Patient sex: F
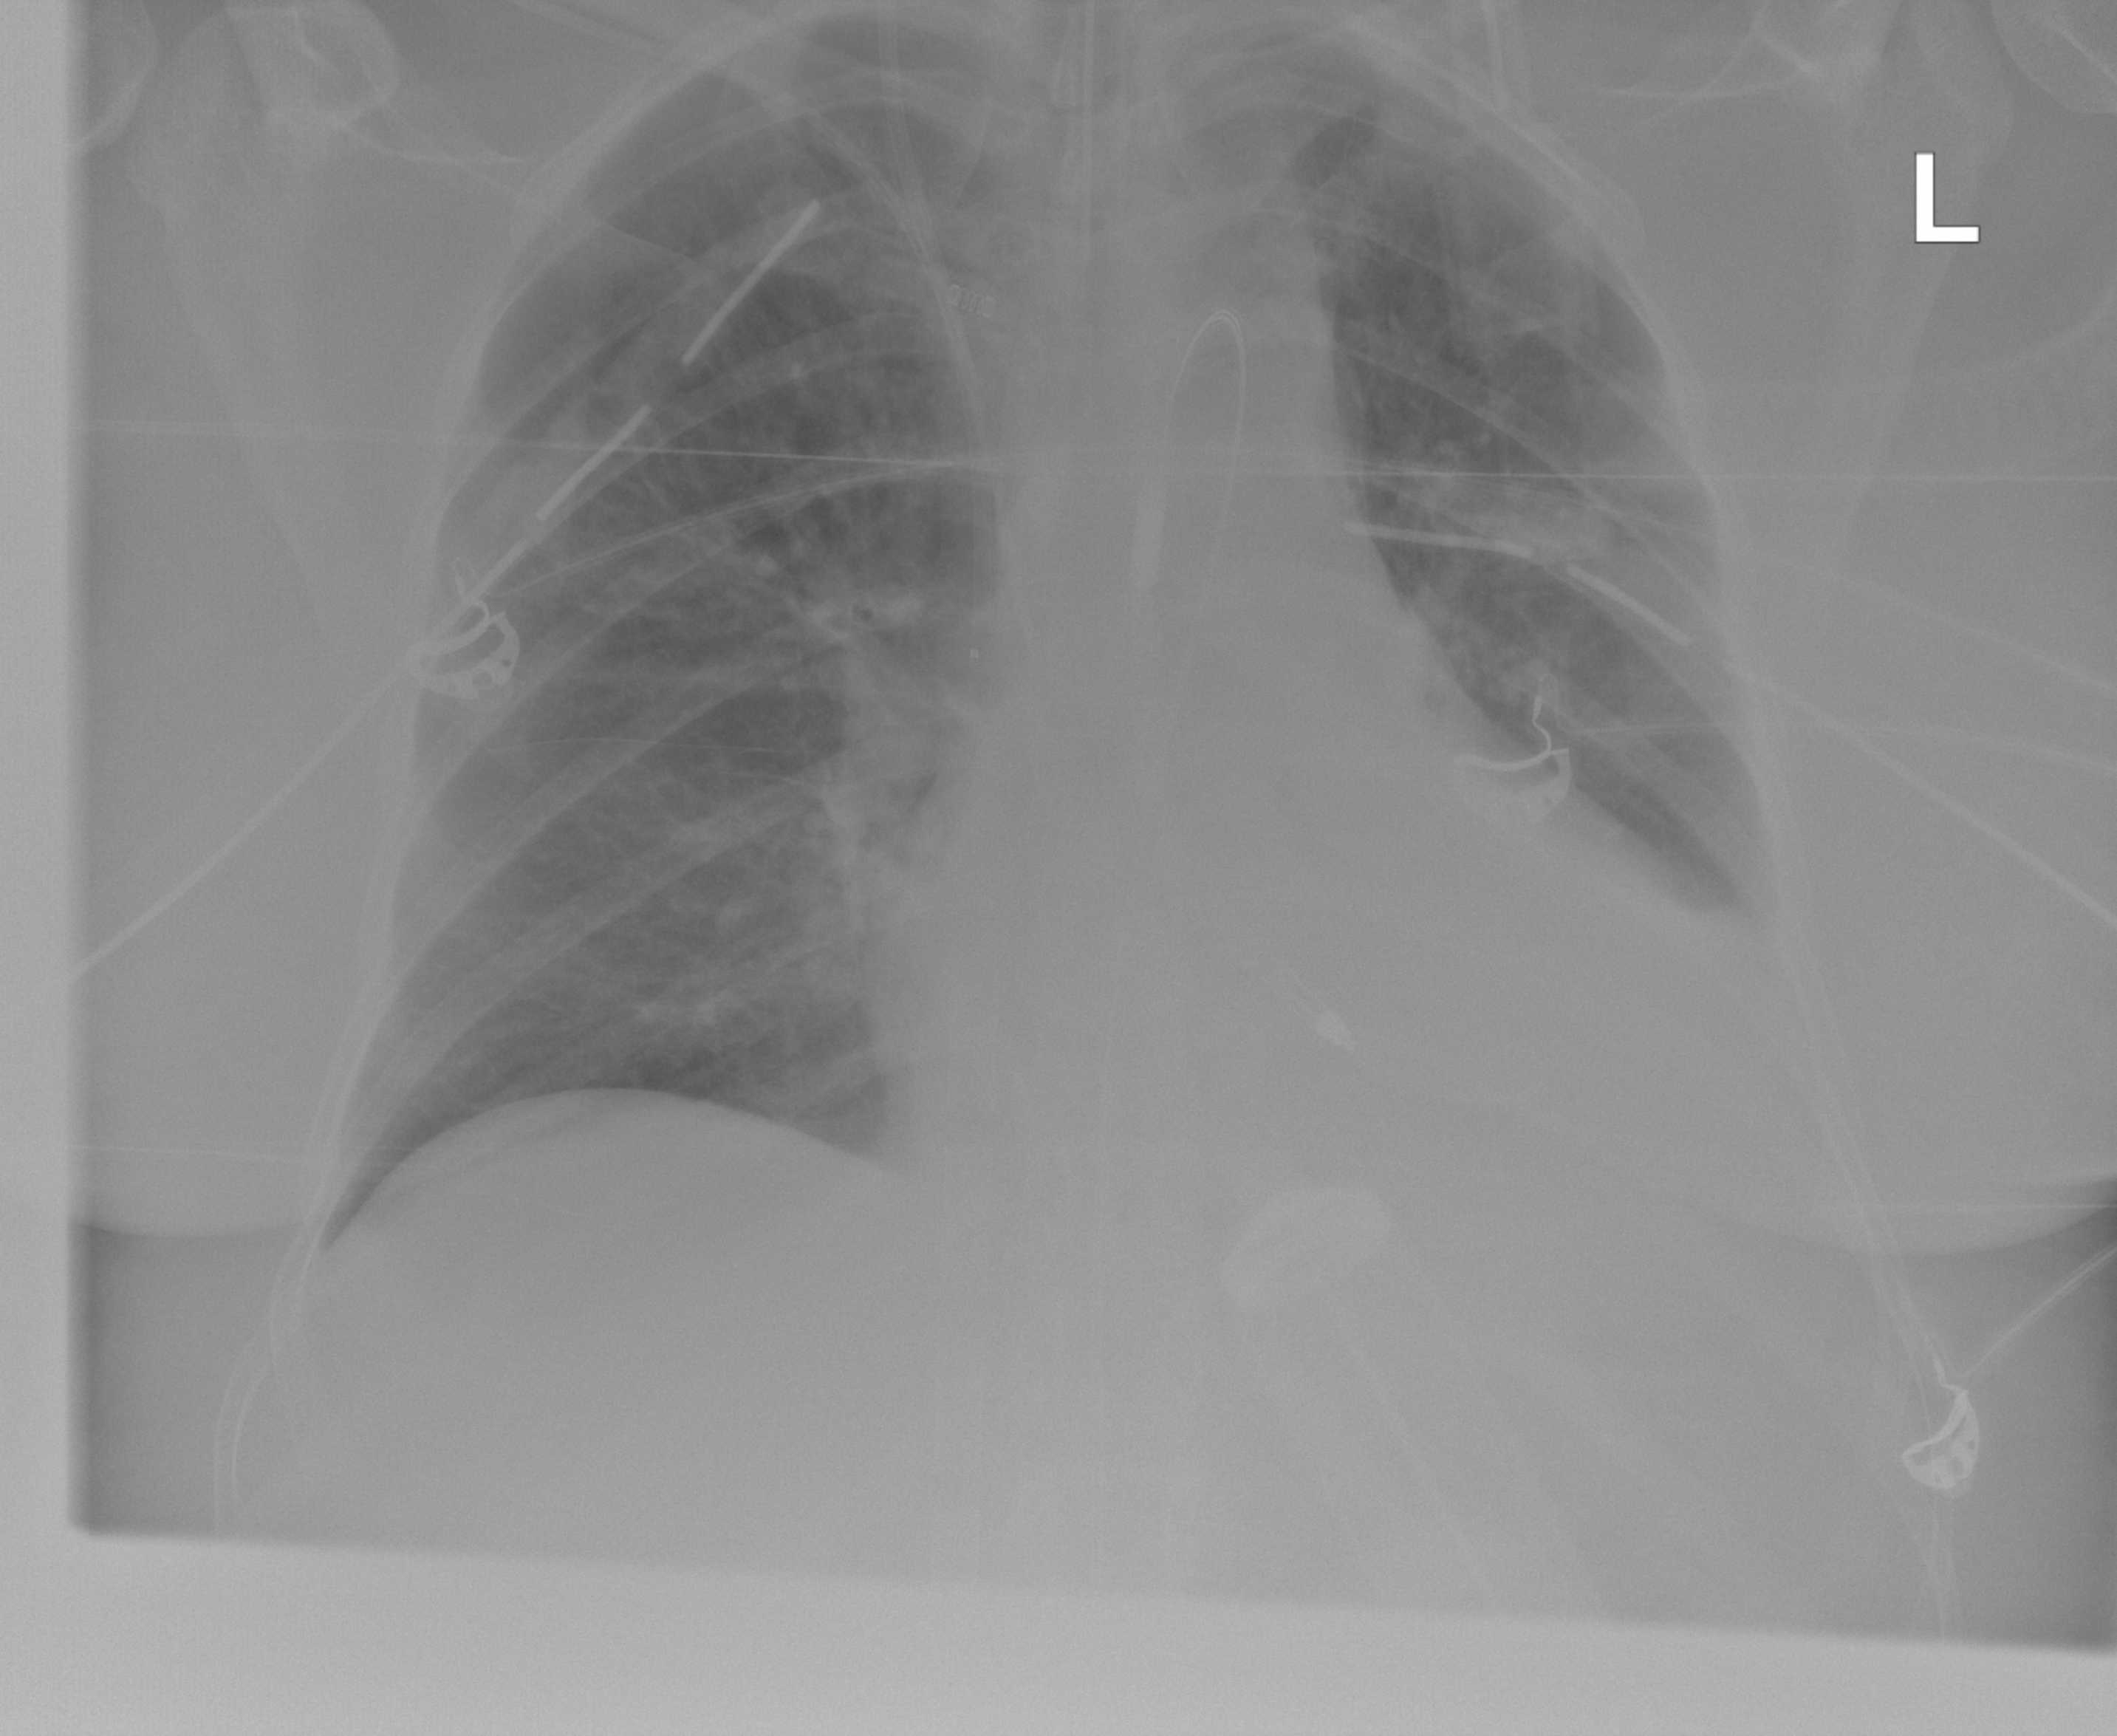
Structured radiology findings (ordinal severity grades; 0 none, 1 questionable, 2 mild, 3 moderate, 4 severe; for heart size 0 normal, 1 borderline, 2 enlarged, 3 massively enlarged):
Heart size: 2
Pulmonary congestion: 0
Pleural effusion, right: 0
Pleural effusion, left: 2
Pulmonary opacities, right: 0
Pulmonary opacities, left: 0
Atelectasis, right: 2
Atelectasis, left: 2